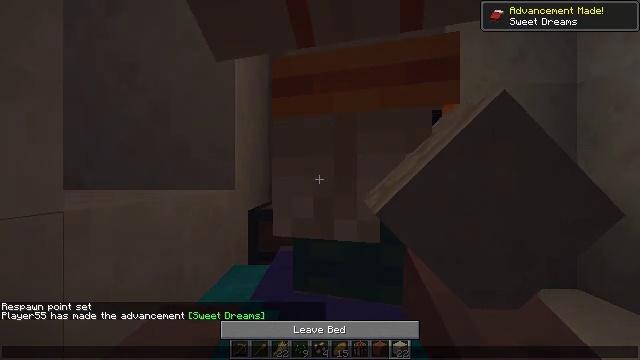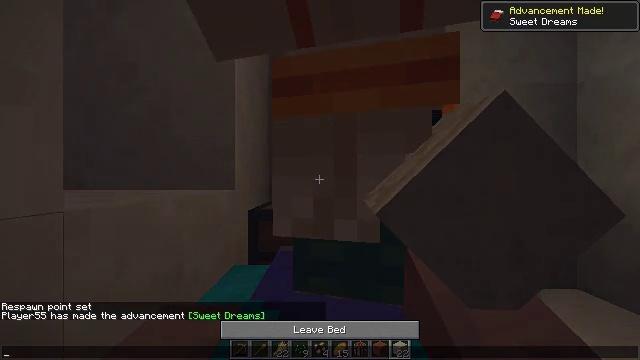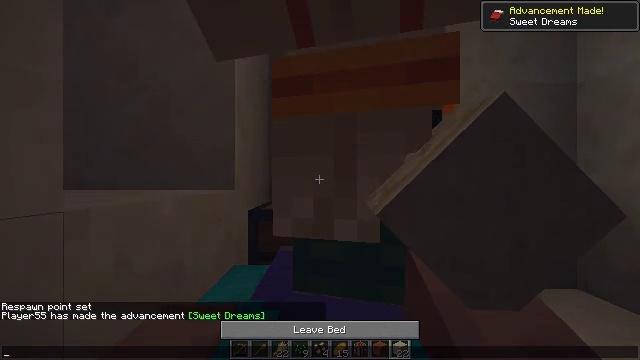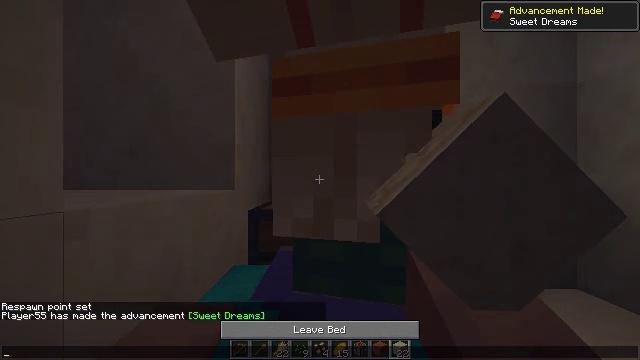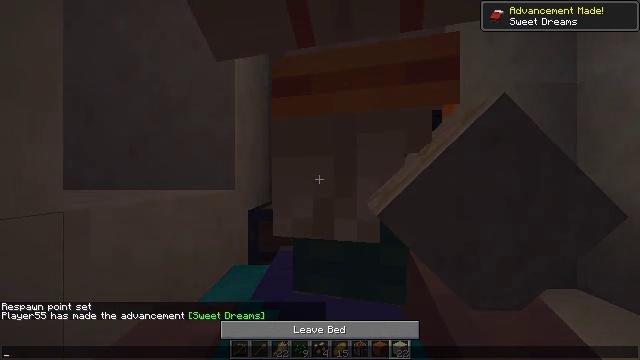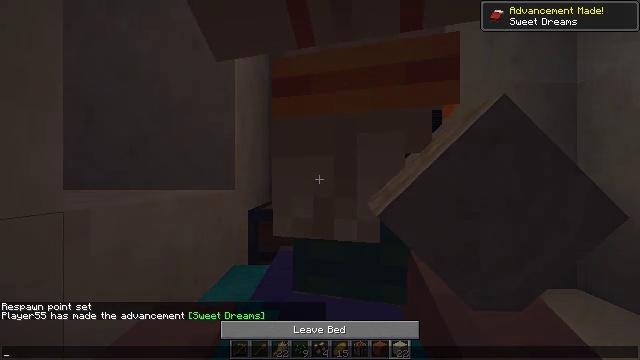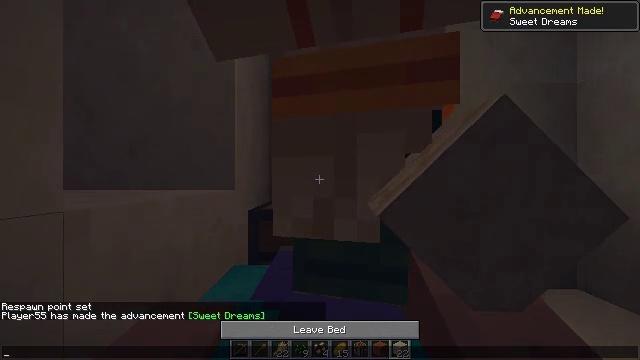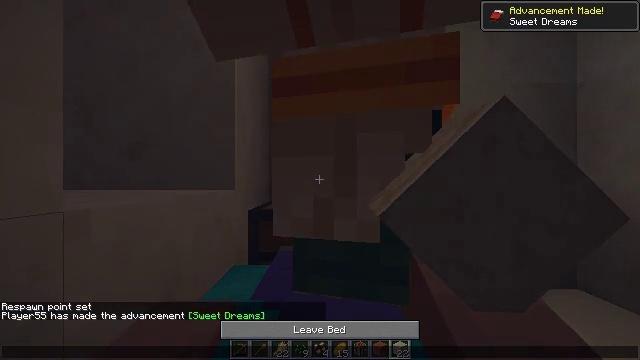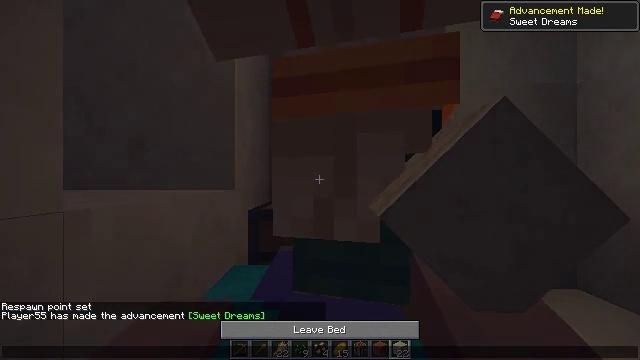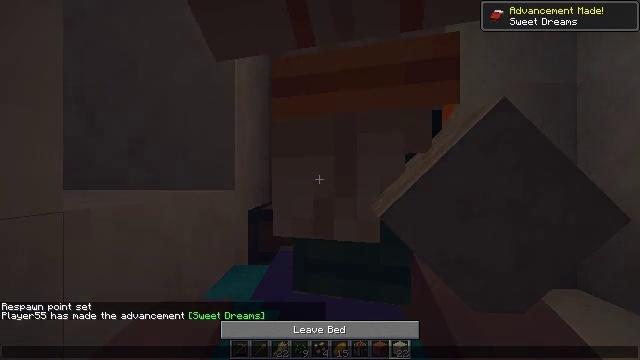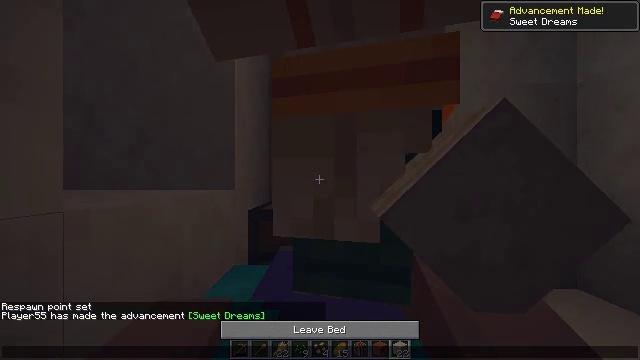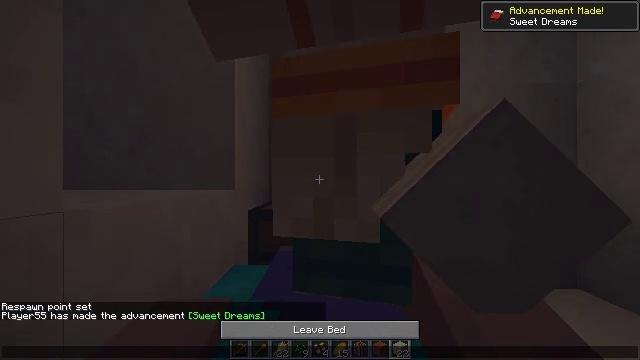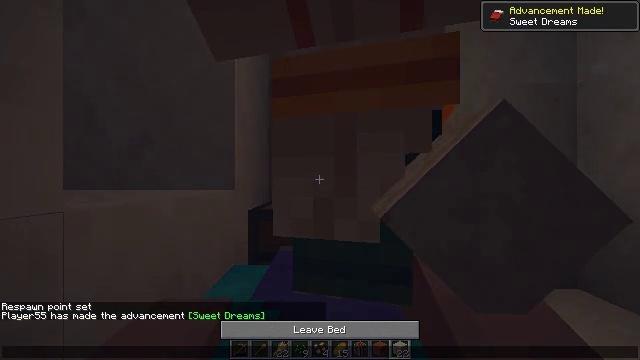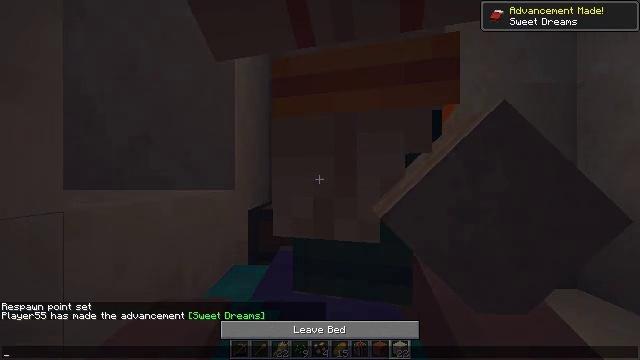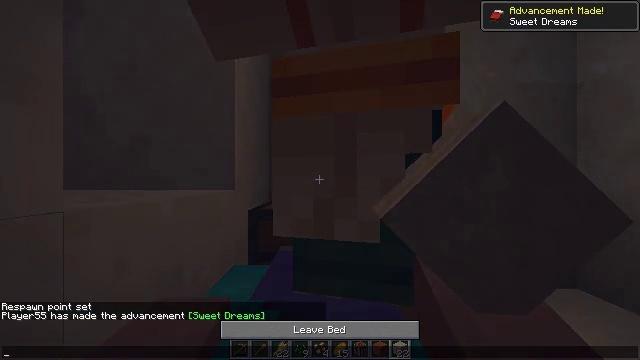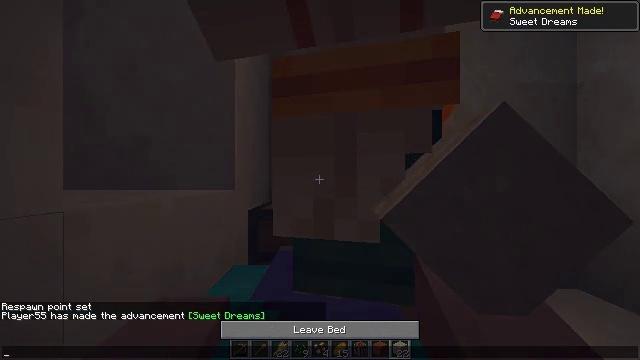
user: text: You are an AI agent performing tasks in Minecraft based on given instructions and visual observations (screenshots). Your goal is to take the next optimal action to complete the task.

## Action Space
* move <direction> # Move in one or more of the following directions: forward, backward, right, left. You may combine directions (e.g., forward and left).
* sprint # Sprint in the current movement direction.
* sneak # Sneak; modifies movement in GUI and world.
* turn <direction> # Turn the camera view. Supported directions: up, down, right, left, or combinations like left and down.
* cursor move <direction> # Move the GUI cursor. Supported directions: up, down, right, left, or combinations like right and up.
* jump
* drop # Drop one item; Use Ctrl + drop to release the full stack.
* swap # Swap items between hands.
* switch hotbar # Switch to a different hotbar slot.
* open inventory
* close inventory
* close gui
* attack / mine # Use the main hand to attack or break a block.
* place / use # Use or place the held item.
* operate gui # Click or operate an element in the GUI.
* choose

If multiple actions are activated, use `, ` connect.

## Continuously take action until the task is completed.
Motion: motion action
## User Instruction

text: Mine the terracotta block.
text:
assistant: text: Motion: no_op
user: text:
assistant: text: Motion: no_op
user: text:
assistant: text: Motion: no_op
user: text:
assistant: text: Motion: no_op
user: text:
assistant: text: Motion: no_op
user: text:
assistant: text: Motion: no_op
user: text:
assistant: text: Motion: no_op
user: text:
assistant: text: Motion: no_op
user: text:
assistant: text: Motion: no_op
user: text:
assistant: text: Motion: no_op
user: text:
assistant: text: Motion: no_op
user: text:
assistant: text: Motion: no_op
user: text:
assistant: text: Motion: no_op
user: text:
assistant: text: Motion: no_op
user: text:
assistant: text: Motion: no_op
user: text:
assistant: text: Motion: no_op
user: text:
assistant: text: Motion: no_op
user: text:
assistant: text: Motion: no_op
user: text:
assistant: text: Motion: no_op
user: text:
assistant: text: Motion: no_op
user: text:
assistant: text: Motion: no_op
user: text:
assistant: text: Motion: no_op
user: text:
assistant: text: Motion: no_op
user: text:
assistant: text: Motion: no_op
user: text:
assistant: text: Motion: no_op
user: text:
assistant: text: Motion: no_op
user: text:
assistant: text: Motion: no_op
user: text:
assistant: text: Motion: no_op
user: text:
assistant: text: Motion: no_op
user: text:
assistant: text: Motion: no_op